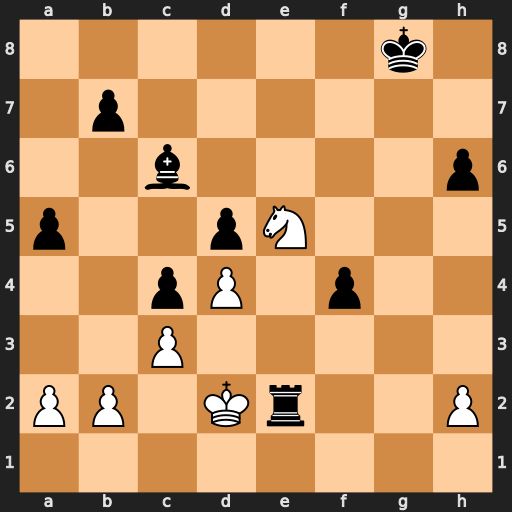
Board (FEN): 6k1/1p6/2b4p/p2pN3/2pP1p2/2P5/PP1Kr2P/8
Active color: w
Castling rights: -
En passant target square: -
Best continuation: Kxe2 Kf8 Kf3